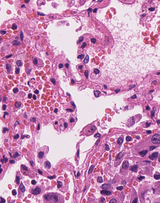
Tumor epithelial tissue: yes
Tumor-associated stroma tissue: yes
Normal tissue: no